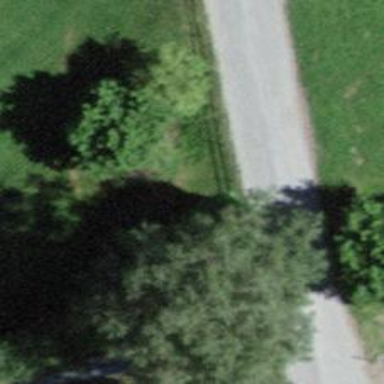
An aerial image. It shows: Hedge barrier.